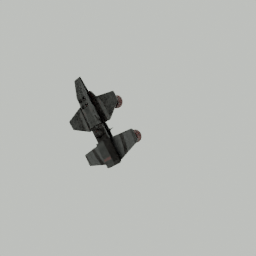
Label: mechanical